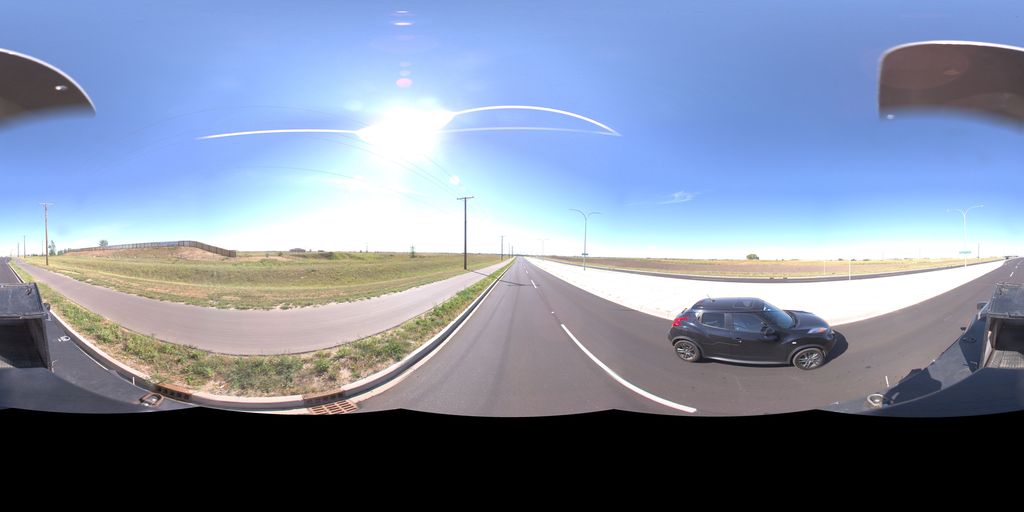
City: saskatoon